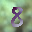
Label: 8